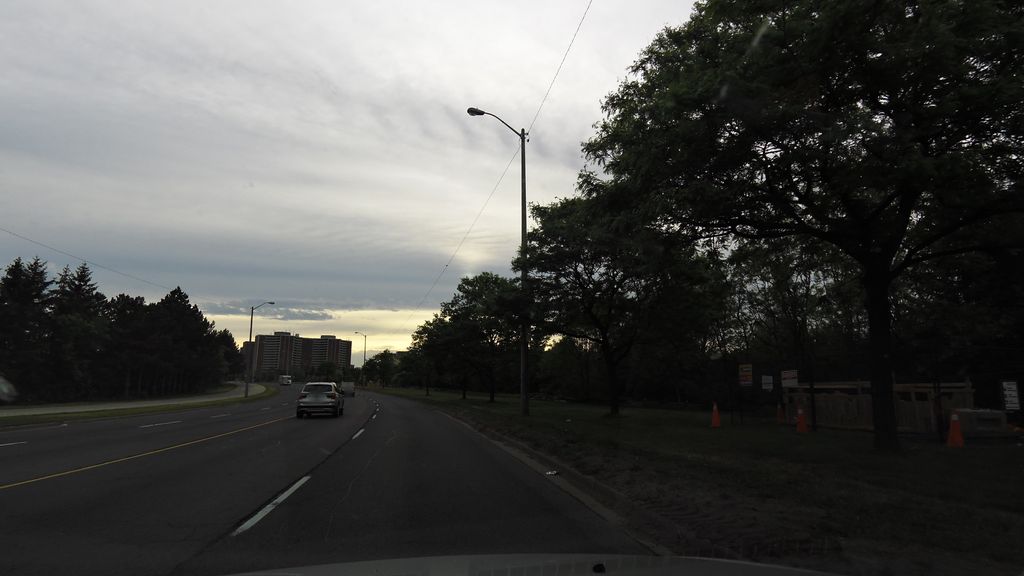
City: toronto